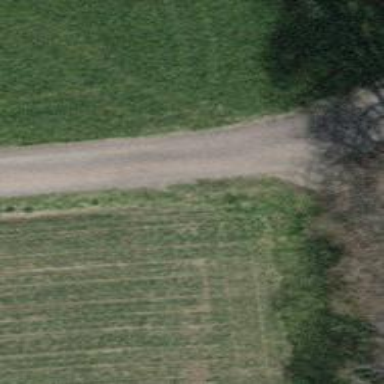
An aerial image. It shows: Compacted track road.